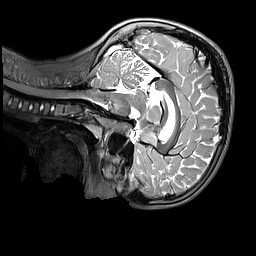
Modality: T2w
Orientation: sagittal
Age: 9
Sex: male
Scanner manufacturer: siemens
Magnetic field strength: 3 T
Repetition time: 3.2 s
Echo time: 0.408 s